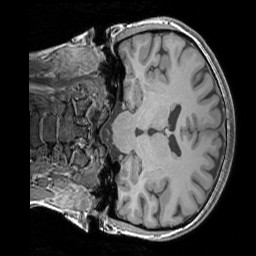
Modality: T1w
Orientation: coronal